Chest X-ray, PA view. Patient: 13 years old, sex F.
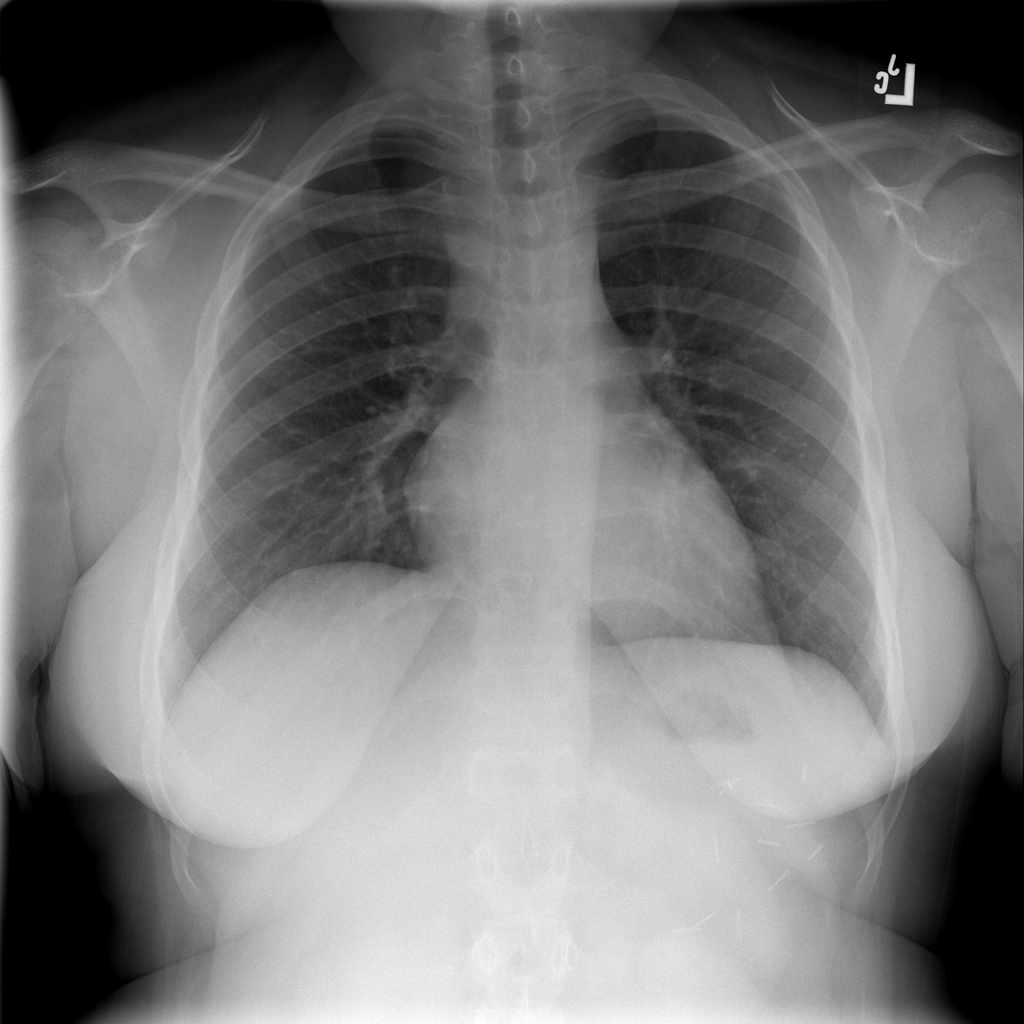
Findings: No Finding